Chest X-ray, PA view. Patient: 78 years old, sex M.
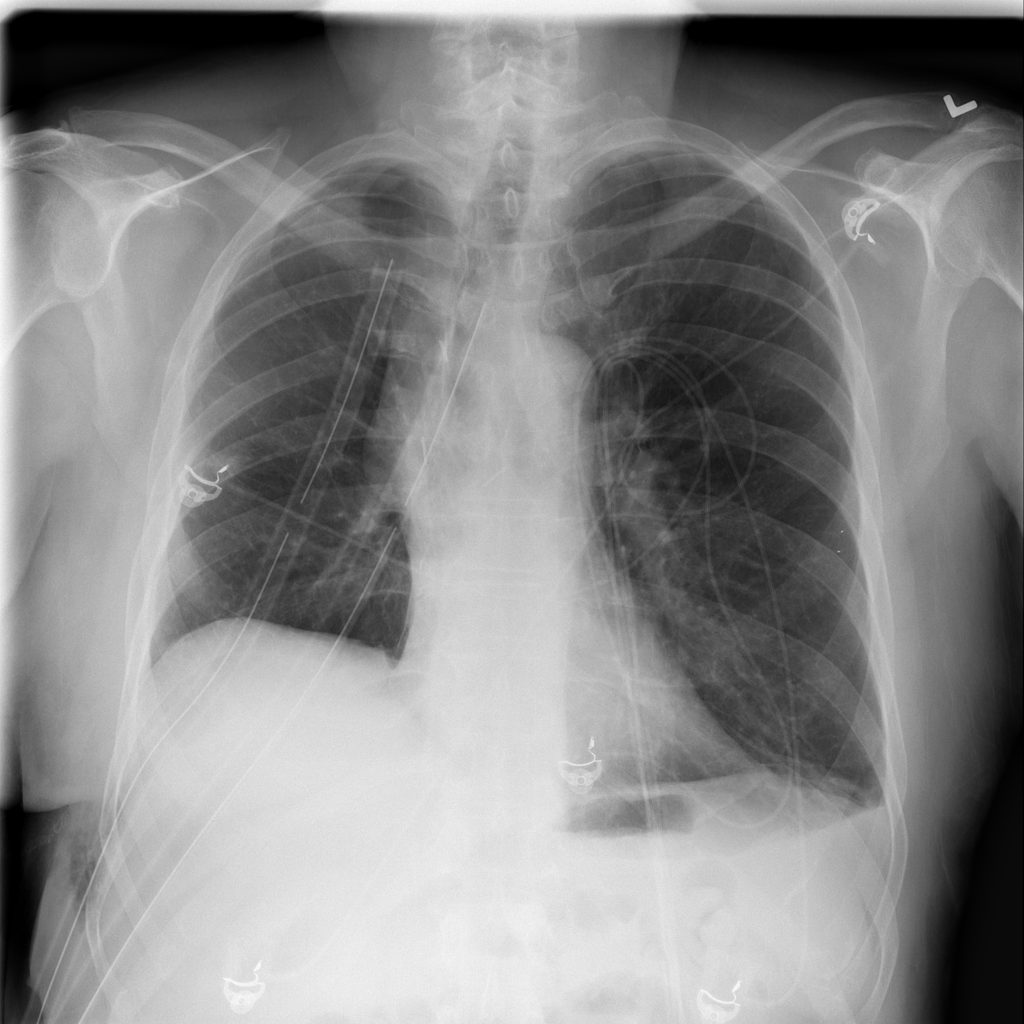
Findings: No Finding